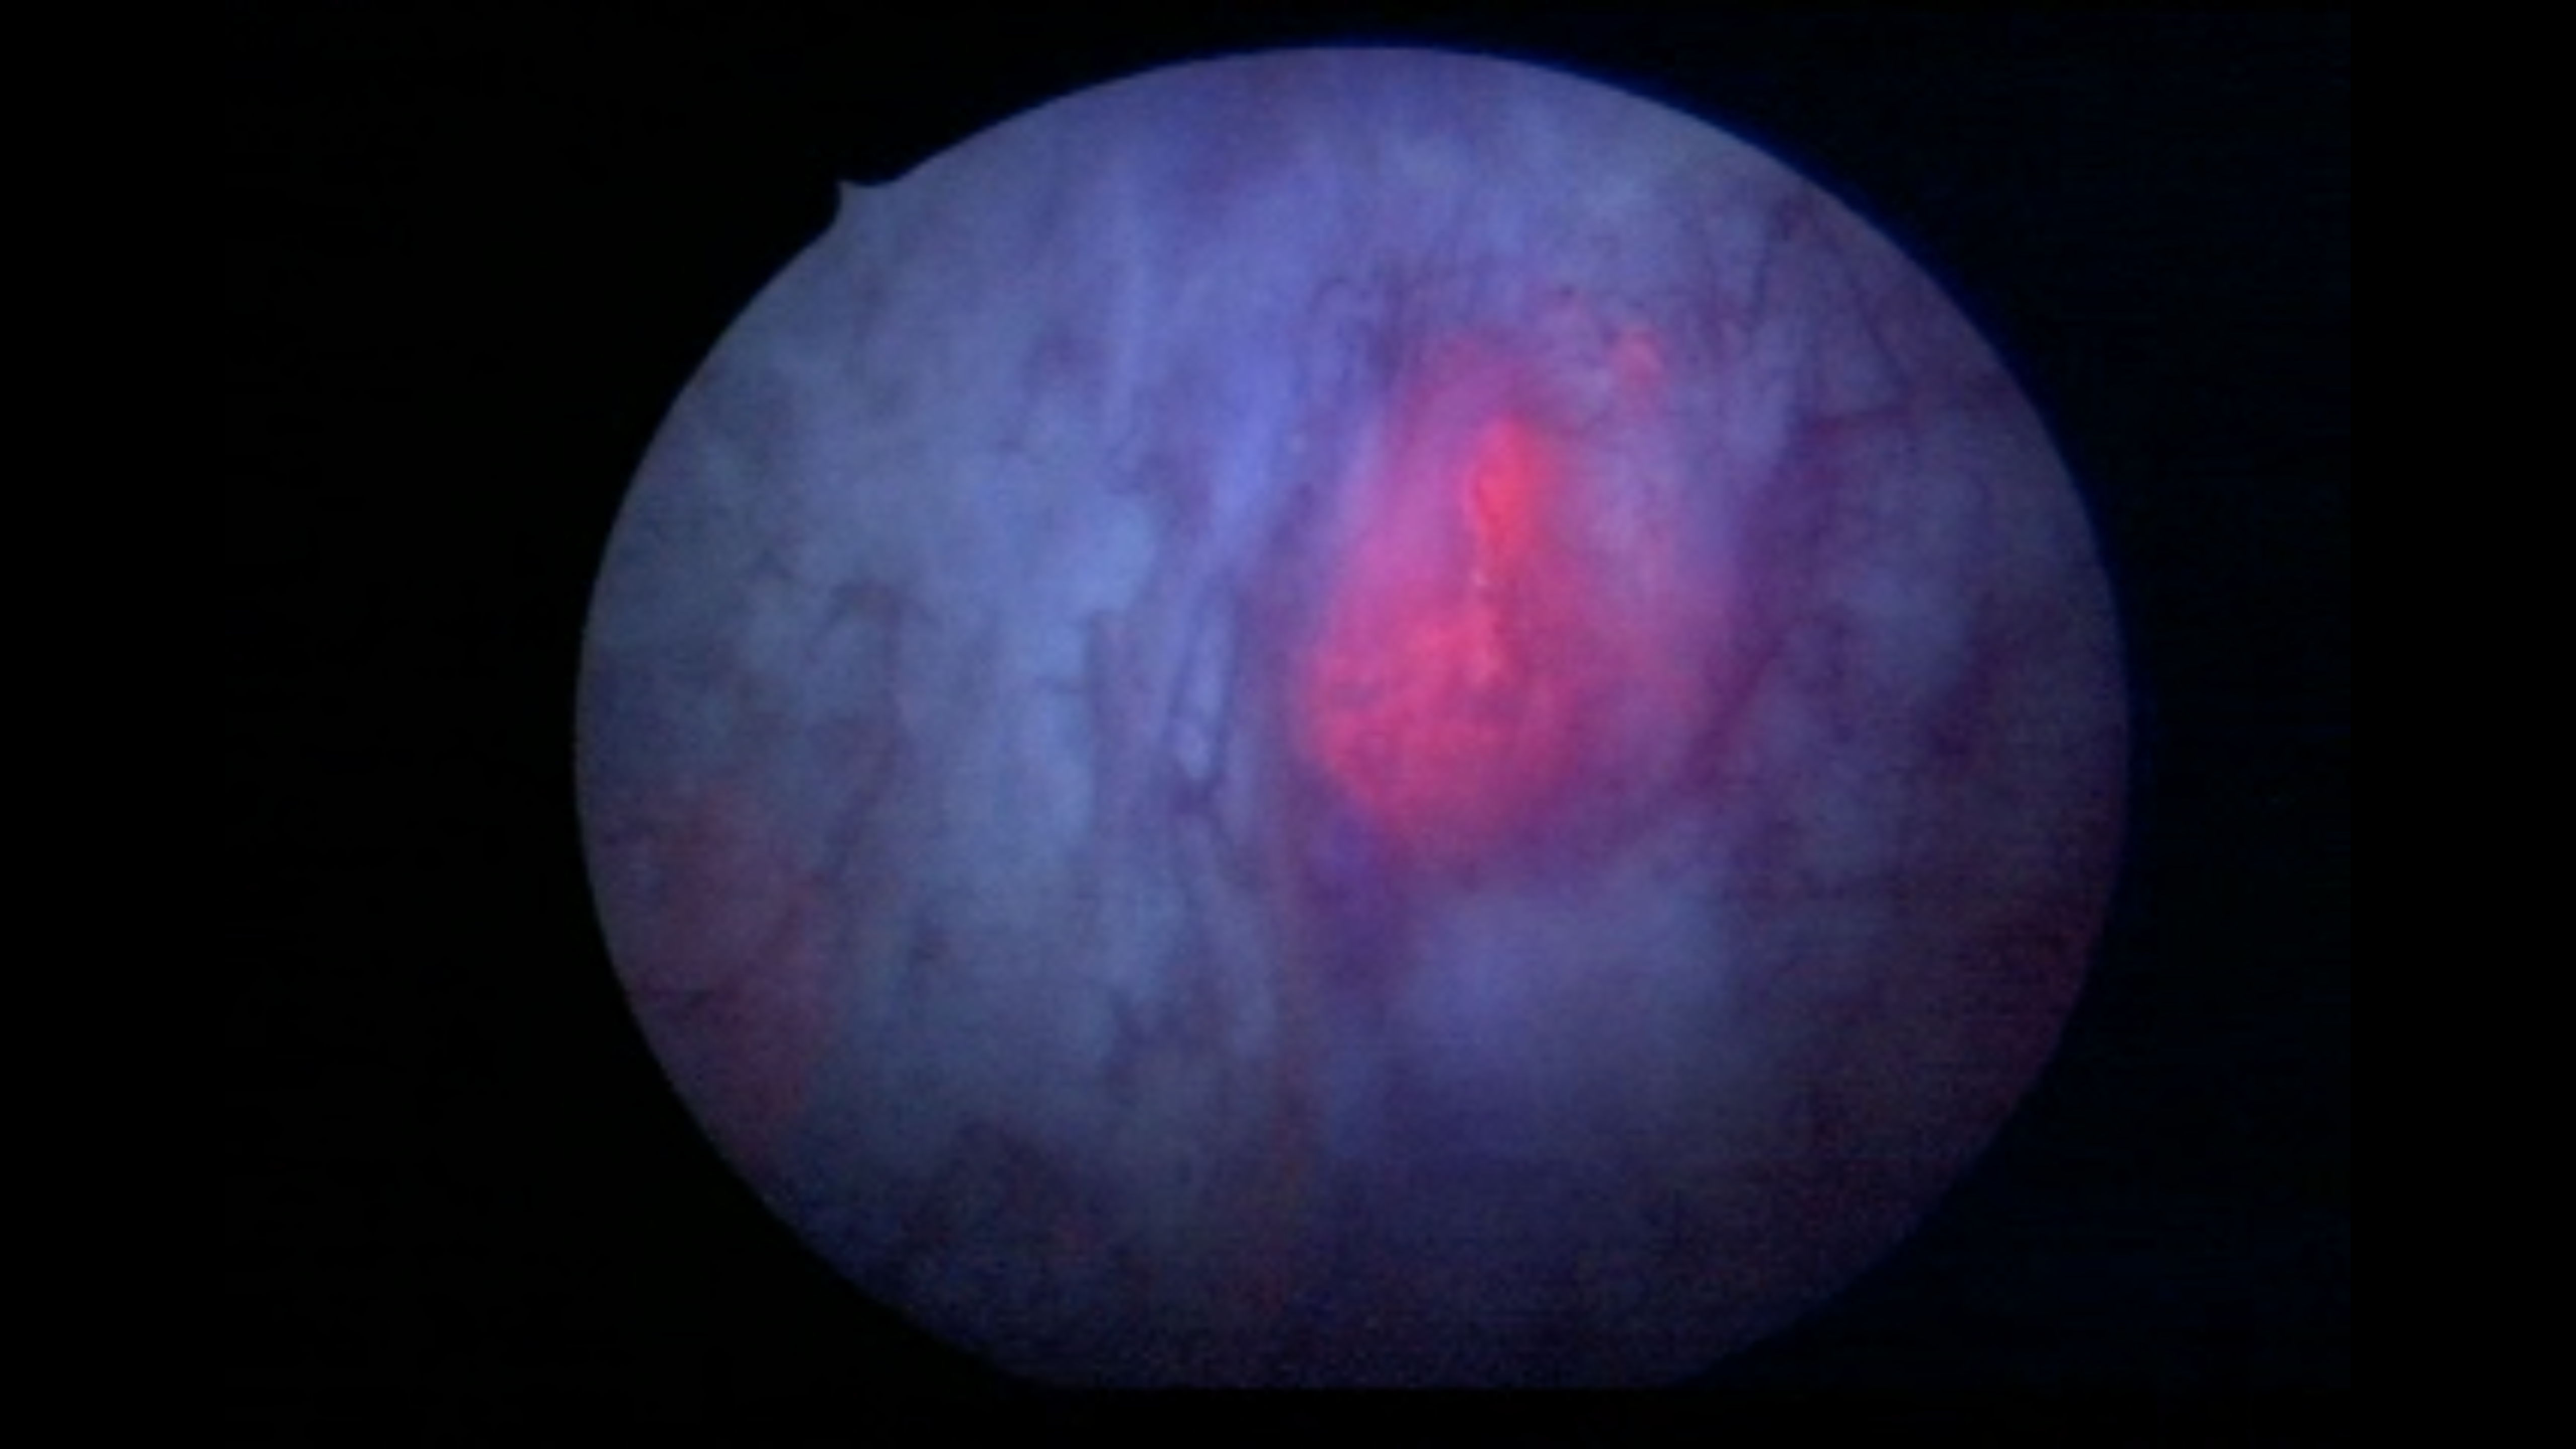
Modality: BLC
Class: Malignant
Subclass: HighGradePapillary
Secondary subclass: CIS
Lesion: L2
Stage: T1
Morphology: Papillary
Bladder cancer association: Yes